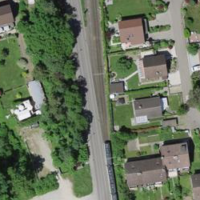
EUNIS habitat code: 55
Species observed at this site:
Symphoricarpos albus